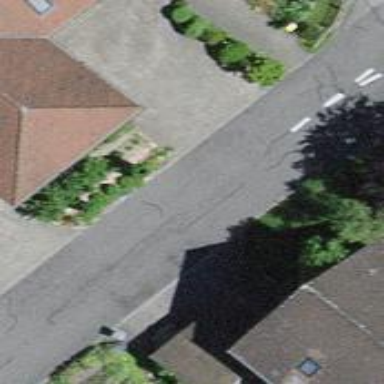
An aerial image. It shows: Garage building.